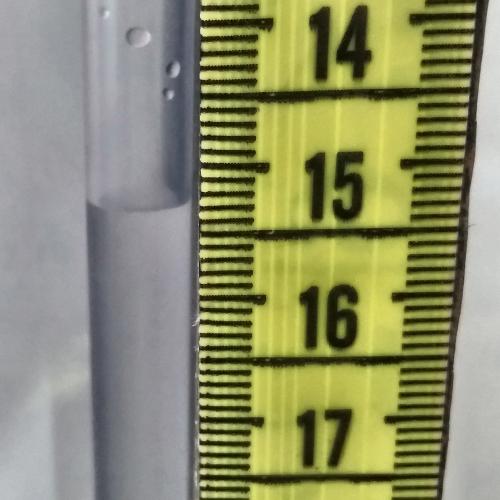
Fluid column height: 15.3 cm